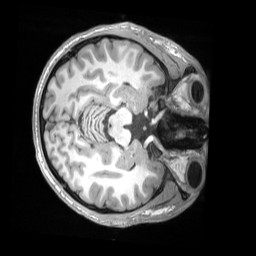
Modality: T1w
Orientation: axial
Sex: male
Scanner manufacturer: siemens
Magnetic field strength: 3 T
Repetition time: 2.53 s
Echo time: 0.00164 s